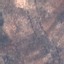
Land use / land cover class: PermanentCrop